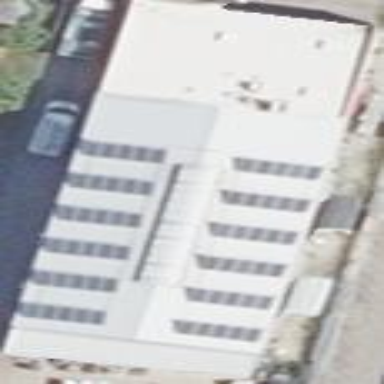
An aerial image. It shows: Industrial building.